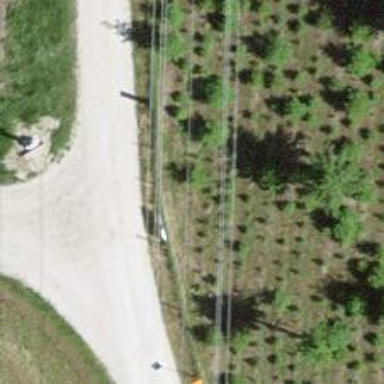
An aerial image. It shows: Aerial marker.